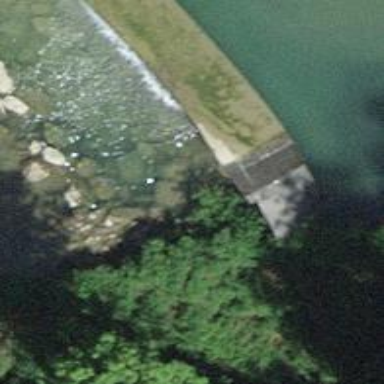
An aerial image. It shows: Weir in waterway.